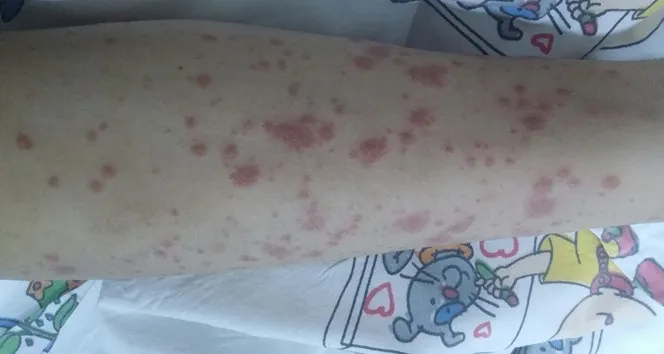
Multipl purpura on the lower extremity.
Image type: medical_photograph (skin_photograph)